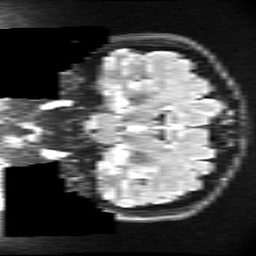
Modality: FLAIR
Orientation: coronal
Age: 37
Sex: female
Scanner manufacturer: ge
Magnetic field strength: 3 T
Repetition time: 11 s
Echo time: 0.1497 s